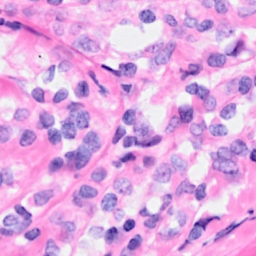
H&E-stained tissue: Breast